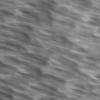
Atmospheric dust classification: not_dusty